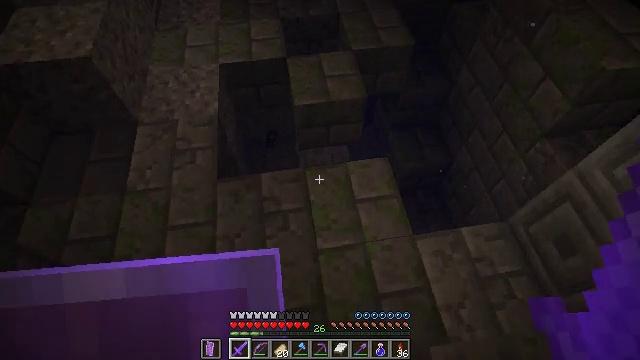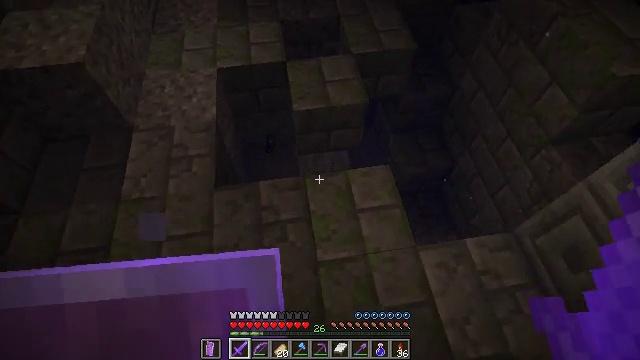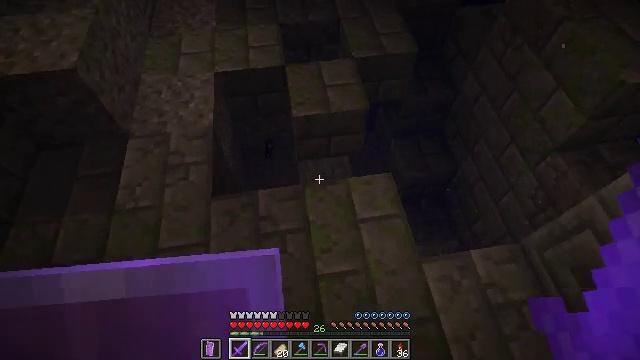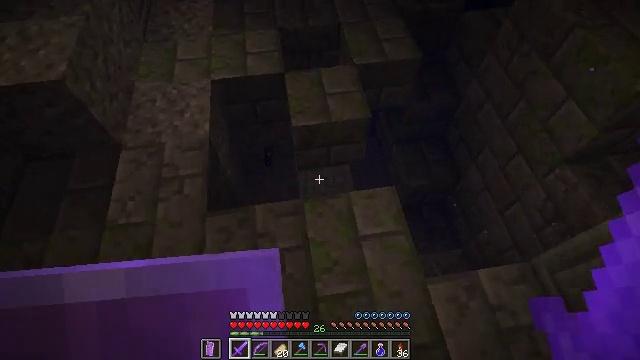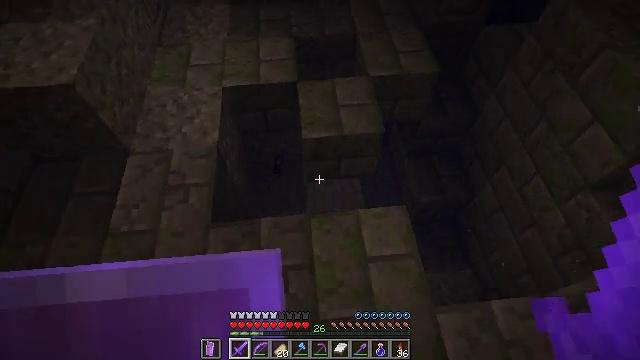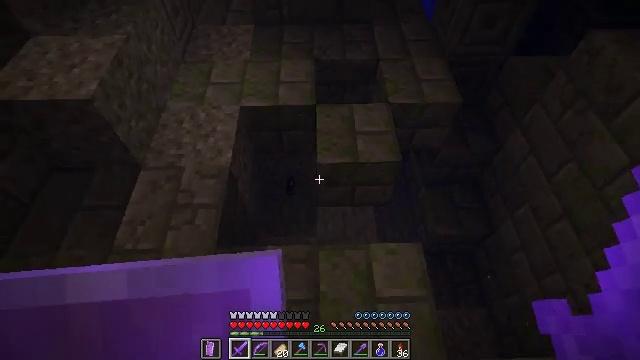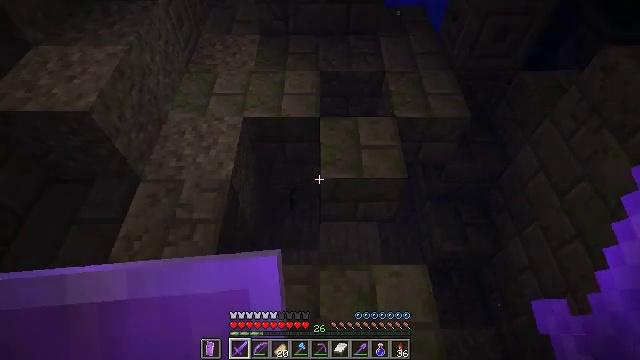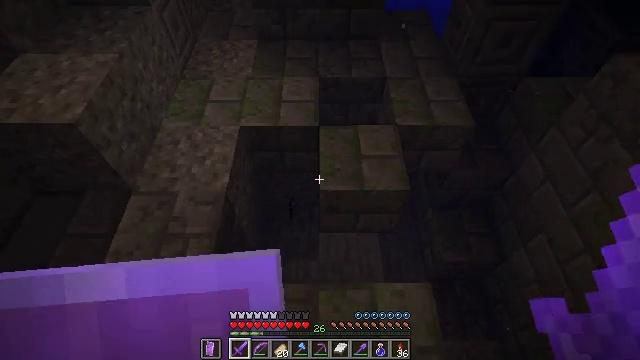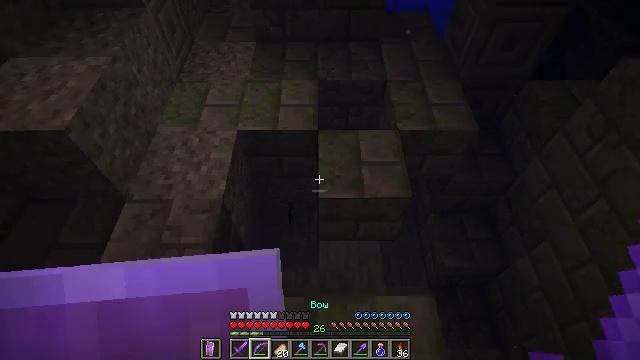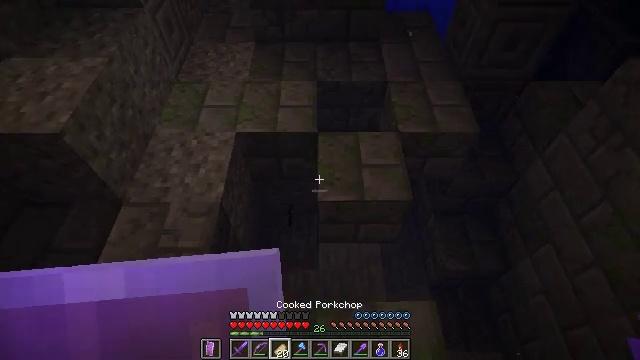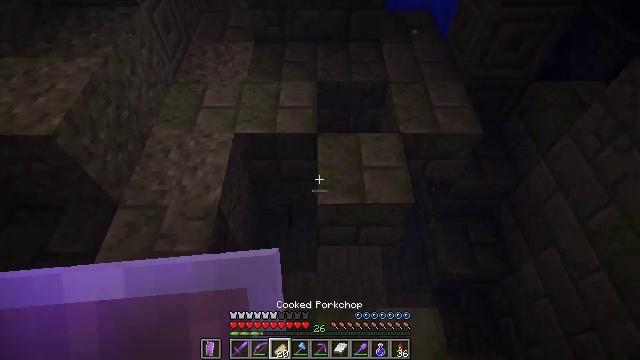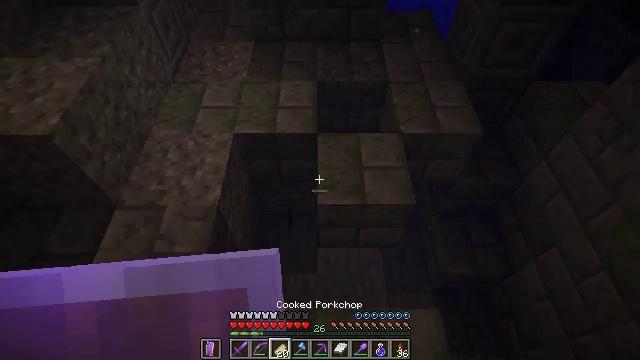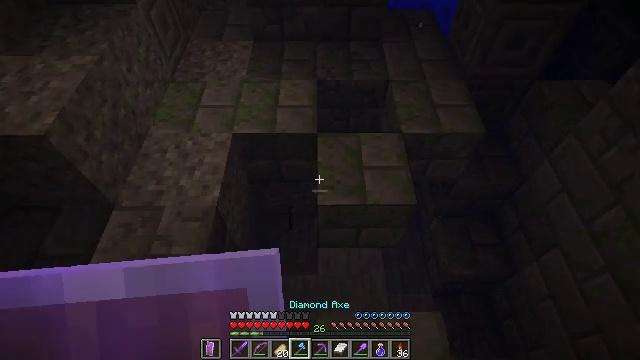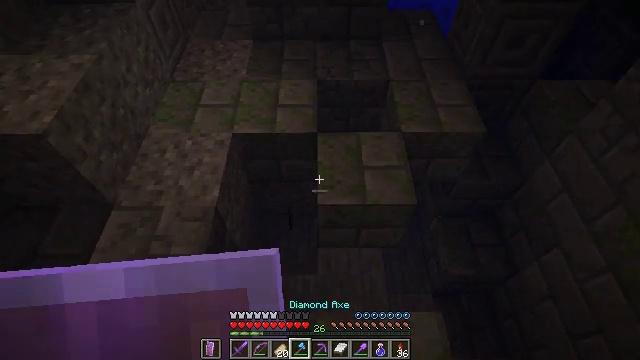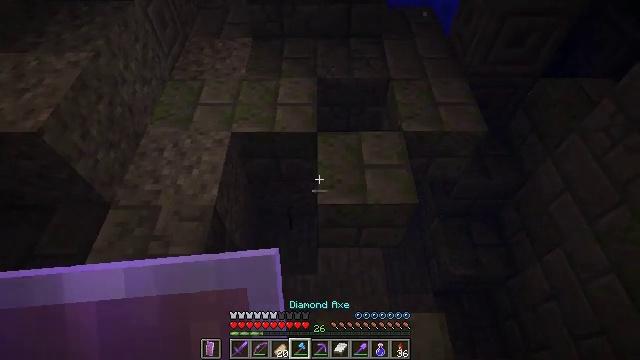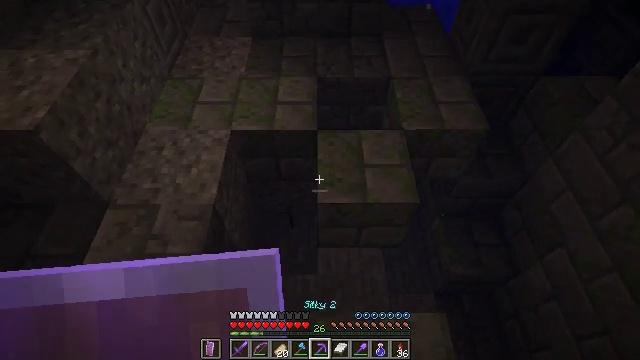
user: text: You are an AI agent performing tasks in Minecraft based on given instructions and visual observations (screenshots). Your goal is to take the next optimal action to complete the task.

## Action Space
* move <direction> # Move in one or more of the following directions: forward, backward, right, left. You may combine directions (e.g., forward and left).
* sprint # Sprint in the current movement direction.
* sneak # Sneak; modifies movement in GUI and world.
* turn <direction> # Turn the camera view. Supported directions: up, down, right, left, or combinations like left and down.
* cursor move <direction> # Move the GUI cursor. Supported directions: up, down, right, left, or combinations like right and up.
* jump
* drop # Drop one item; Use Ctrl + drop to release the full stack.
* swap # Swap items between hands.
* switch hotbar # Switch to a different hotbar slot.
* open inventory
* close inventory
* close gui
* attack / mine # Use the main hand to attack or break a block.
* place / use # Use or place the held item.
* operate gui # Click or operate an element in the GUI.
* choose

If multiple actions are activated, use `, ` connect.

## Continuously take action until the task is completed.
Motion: motion action
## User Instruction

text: Dig through mossy stone bricks.
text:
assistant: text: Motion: move forward
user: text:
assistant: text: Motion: move forward
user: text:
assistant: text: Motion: move forward
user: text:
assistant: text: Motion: move forward, turn left
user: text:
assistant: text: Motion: move forward, turn left and up
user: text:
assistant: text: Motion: move forward, turn left and up
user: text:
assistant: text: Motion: no_op
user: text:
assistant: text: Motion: no_op
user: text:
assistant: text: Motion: no_op
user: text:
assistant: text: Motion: no_op
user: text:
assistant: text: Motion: no_op
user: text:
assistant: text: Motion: no_op
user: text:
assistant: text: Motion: no_op
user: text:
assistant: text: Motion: no_op
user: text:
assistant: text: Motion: no_op
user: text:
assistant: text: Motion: no_op
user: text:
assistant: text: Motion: no_op
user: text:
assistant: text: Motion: no_op
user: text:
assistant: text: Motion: no_op
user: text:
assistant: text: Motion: no_op
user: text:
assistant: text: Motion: no_op
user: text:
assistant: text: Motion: no_op
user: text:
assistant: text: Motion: no_op
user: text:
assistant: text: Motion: no_op
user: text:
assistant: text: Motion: no_op
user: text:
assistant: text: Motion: no_op
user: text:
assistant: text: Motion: no_op
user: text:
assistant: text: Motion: no_op
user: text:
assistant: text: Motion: no_op
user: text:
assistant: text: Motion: turn right and up, attack / mine